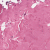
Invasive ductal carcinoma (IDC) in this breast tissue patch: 0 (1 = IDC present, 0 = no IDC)